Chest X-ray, AP view. Patient: 49 years old, sex F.
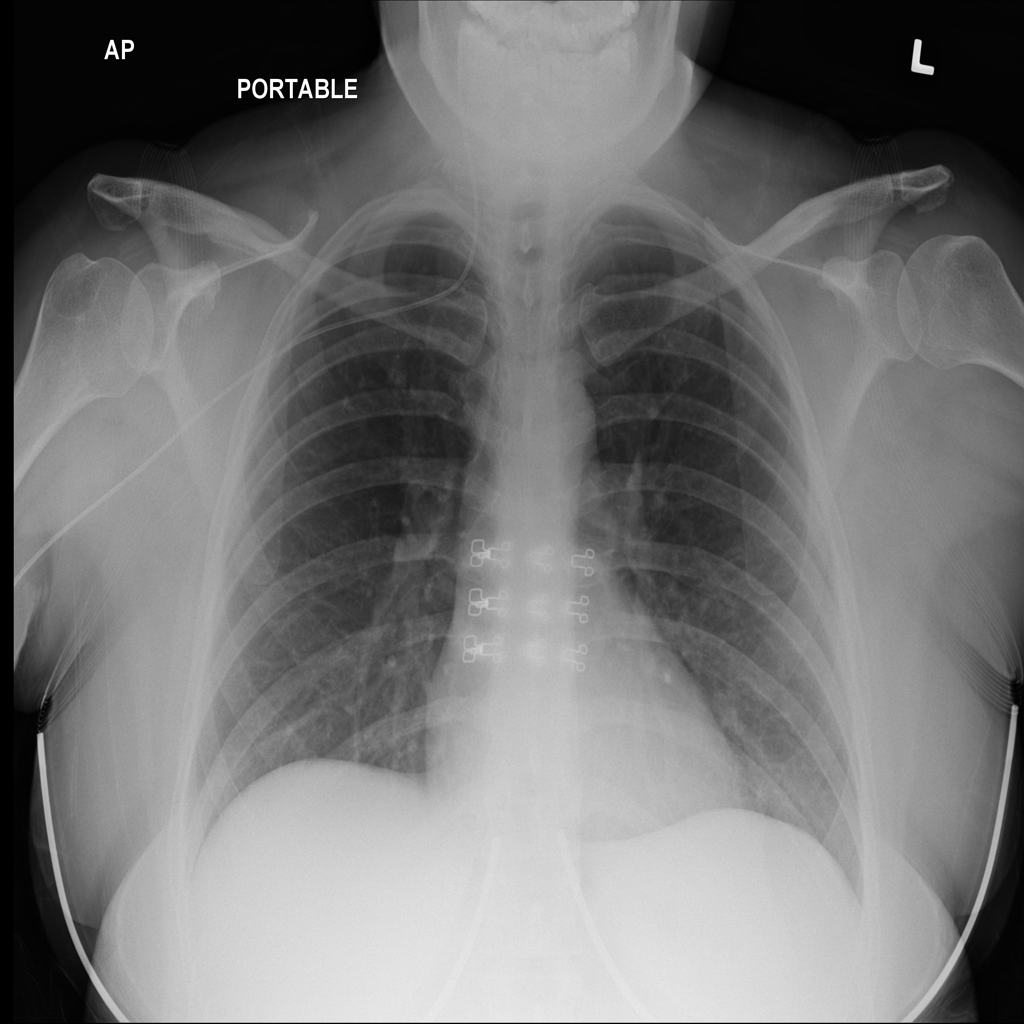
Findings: No Finding